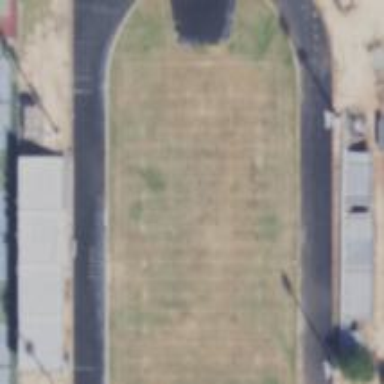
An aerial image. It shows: American football pitch for leisure and sport activities.